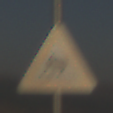
Verkehrszeichen: SchleuderOderRutschgefahr
Umgebung: Outdoor, Nature
Tageszeit: SunriseSunset
Wetter: Clear
Licht: Natural
Jahreszeit: NotSpecified
Kontrast: HighContrast